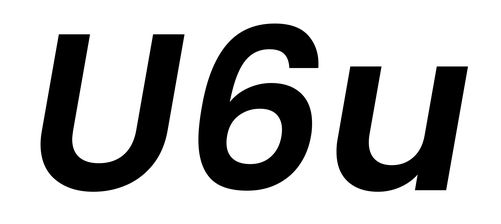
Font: Poppins-SemiBoldItalic